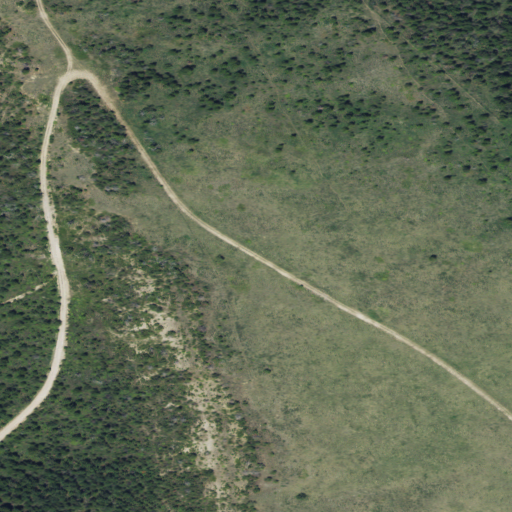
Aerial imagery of mountain in Montana named Red Hill containing shrub, evergreen forest, open development, and low intensity development